【题型】选择题　【知识点】解析几何　【难度】easy
若经过点 $(2, 1)$ 的直线与双曲线 $x^2 - y^2 = 1$ 相交于 $A, B$ 两点，且弦 $AB$ 被点 $(2, 1)$ 平分，则此直线方程为（ \quad ）

A. $3x - 4y - 2 = 0$ \qquad\qquad\qquad B. $x + 2y - 4 = 0$

C. $3x + 2y - 8 = 0$ \qquad\qquad\qquad D. $2x - y - 3 = 0$
【解答】
【答案】 D

【分析】 利用点差法求出直线斜率，再利用点斜式求出直线方程，再化为一般式即可求解.

【详解】 设 $AB$ 端点 $A(x_1, y_1), \ B(x_2, y_2)$，作图如下：

由 $A, B$ 在双曲线上，则 $\begin{cases} x_1^2 - y_1^2 = 1 \\ x_2^2 - y_2^2 = 1 \end{cases}$，两式做差可得 $(x_1^2 - x_2^2) - (y_1^2 - y_2^2) = 0$，

即 $(x_1 + x_2)(x_1 - x_2) - (y_1 + y_2)(y_1 - y_2) = 0$，又弦 $AB$ 被点 $(2, 1)$ 平分，

则 $\begin{cases} x_1 + x_2 = 4 \\ y_1 + y_2 = 2 \end{cases}$，代入上式可得 $4(x_1 - x_2) - 2(y_1 - y_2) = 0$，则 $k_{AB} = \frac{y_1 - y_2}{x_1 - x_2} = 2$，

即直线方程为 $y - 1 = 2(x - 2)$，化简可得 $2x - y - 3 = 0$，

故选：D.
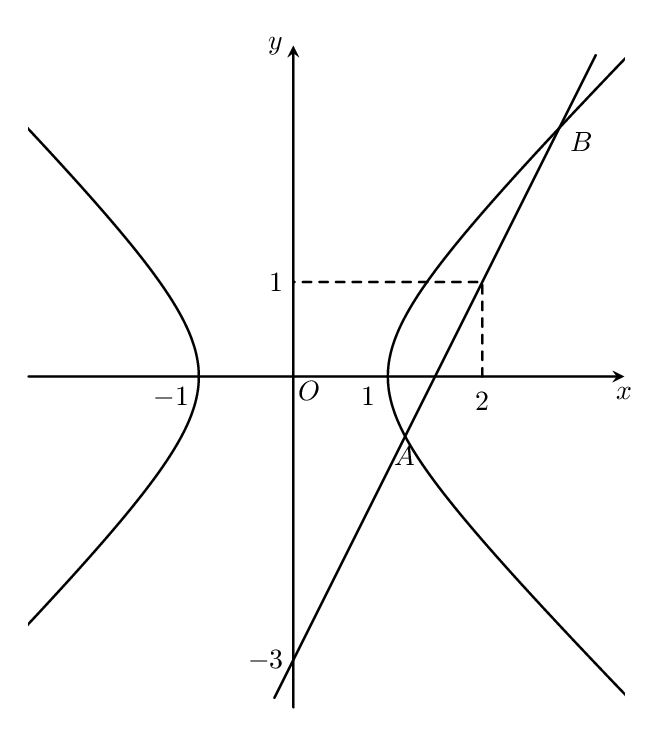